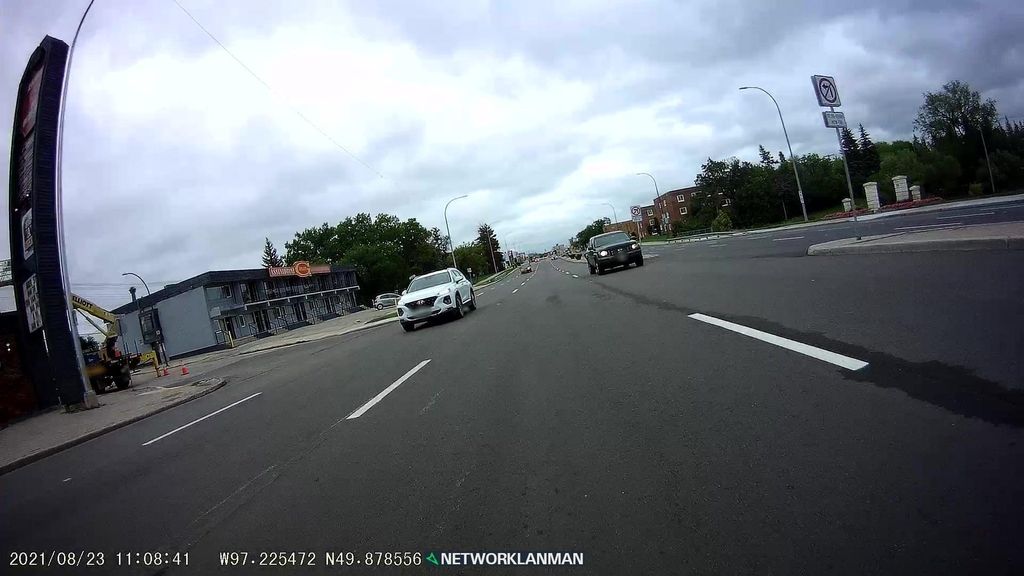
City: winnipeg